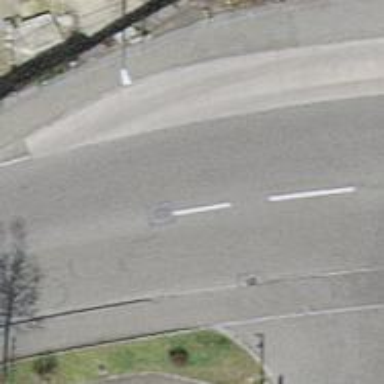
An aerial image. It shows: Bus stop with designated public transport stop position.